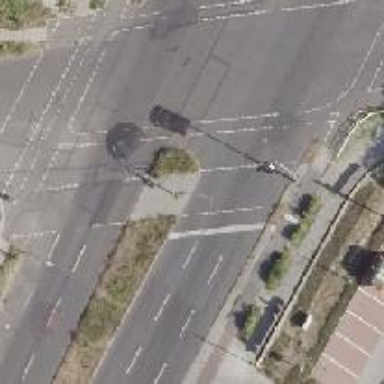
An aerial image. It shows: Crossing with traffic signals.